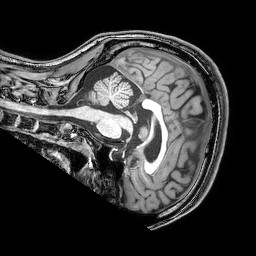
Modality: T1w
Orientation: sagittal
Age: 21
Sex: male